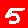
Digit: 5